Aerial crown-view tile of a tropical tree (Barro Colorado Island, Panama), acquired 20250217:
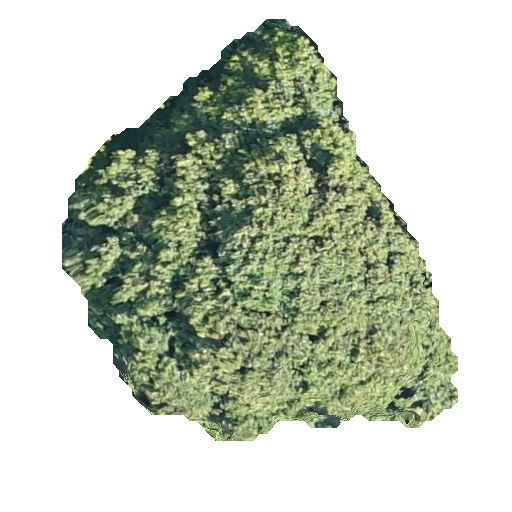
Species: Prioria copaifera
GBIF accepted scientific name: Prioria copaifera
Crown area: 160.103 m²